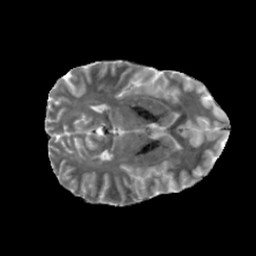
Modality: MD
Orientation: axial
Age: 26
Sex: female
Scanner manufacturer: siemens
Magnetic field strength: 6.98 T
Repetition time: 7.776 s
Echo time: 0.076 s